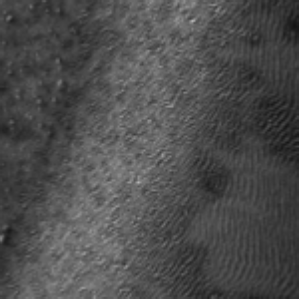
Label: frost